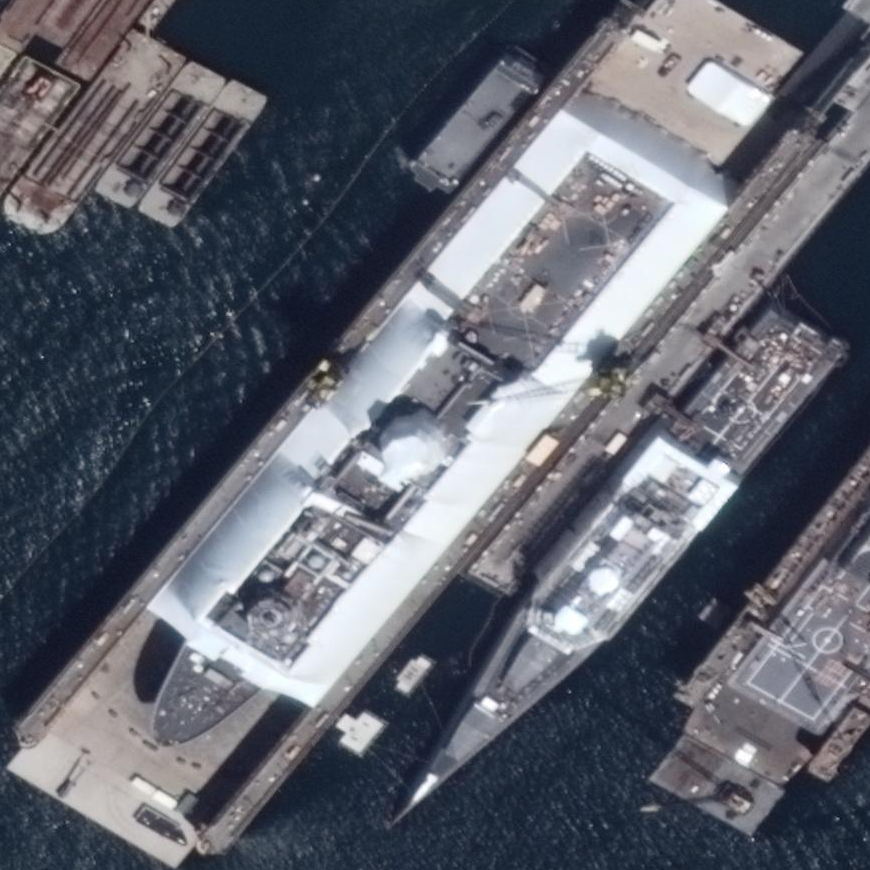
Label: combat